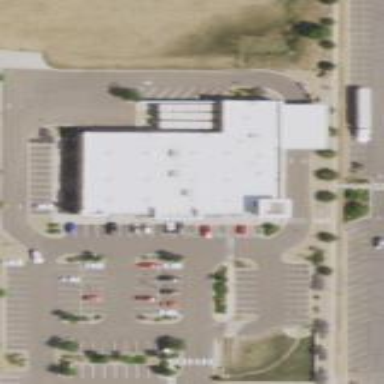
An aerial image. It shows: Retail building.